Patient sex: F
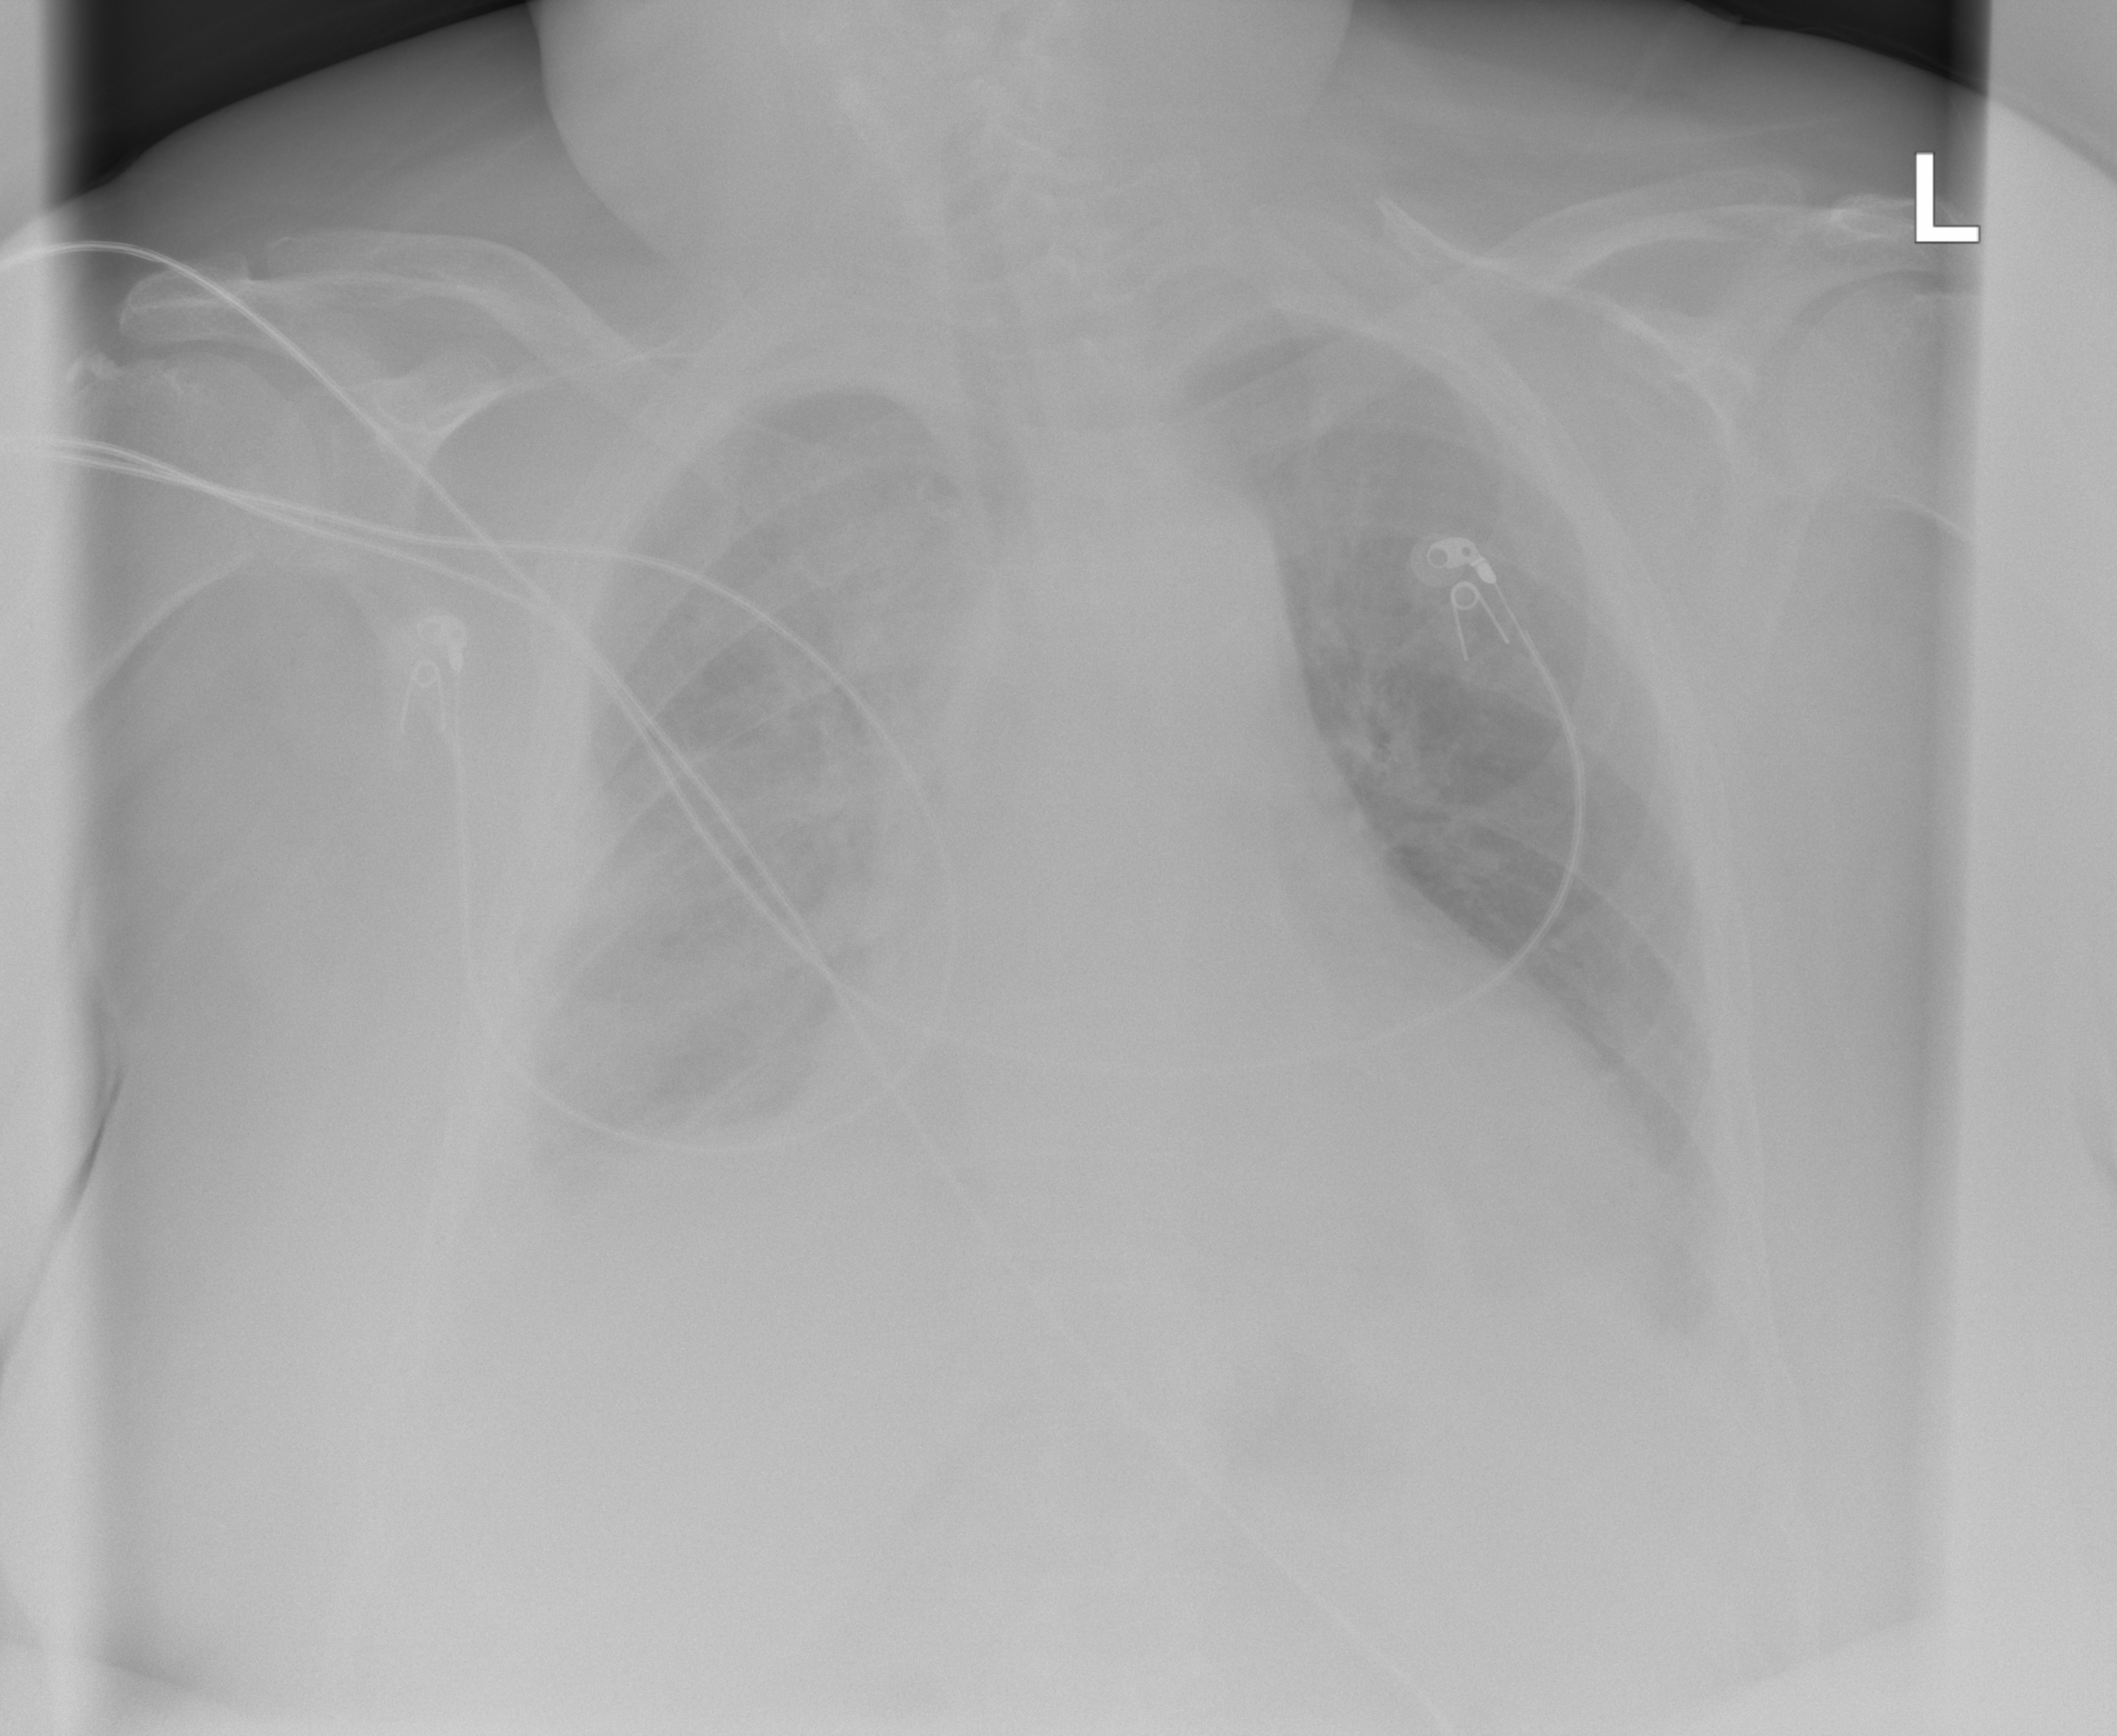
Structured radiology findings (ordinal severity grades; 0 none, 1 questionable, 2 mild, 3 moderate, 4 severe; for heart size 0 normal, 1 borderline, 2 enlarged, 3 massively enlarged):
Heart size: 2
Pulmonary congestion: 0
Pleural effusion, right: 2
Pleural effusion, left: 2
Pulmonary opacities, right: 1
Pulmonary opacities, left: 0
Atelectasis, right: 2
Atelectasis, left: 0